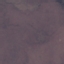
Land use / land cover: HerbaceousVegetation